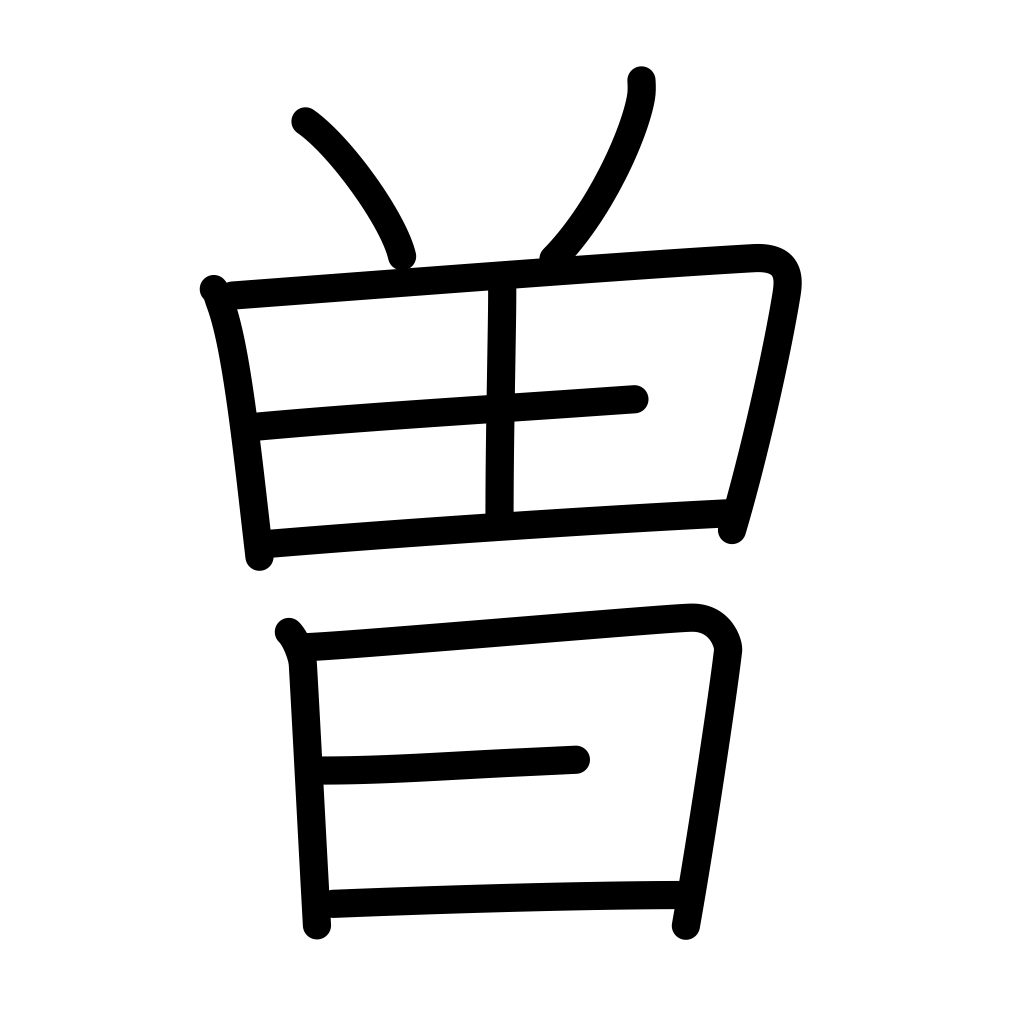
Meaning: formerly, once, before, ever, never, ex-